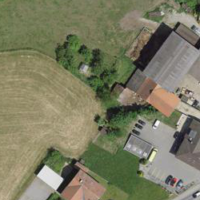
EUNIS habitat code: 55
Species observed at this site:
Euonymus europaeus